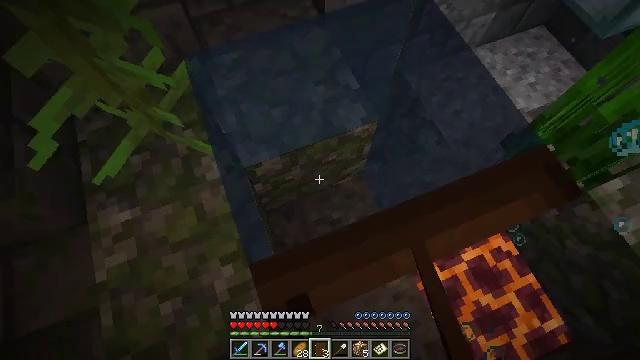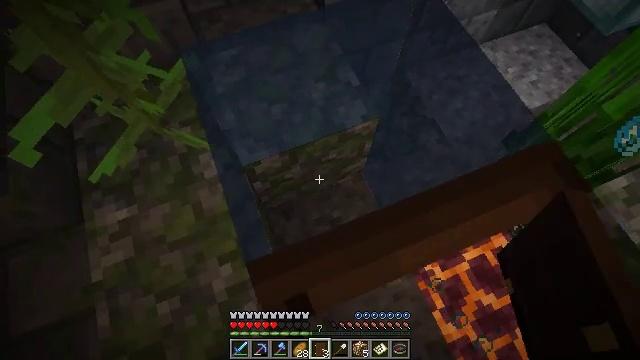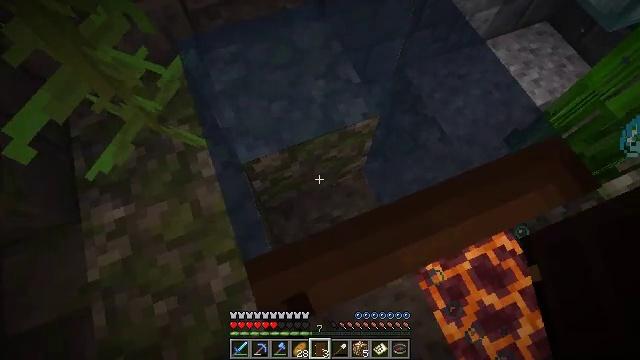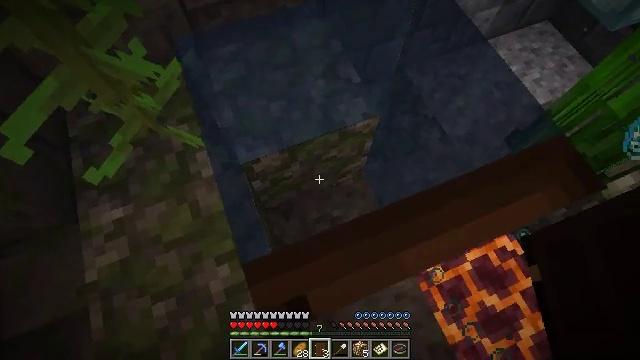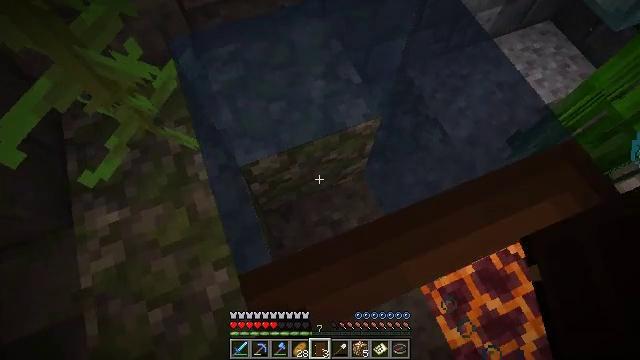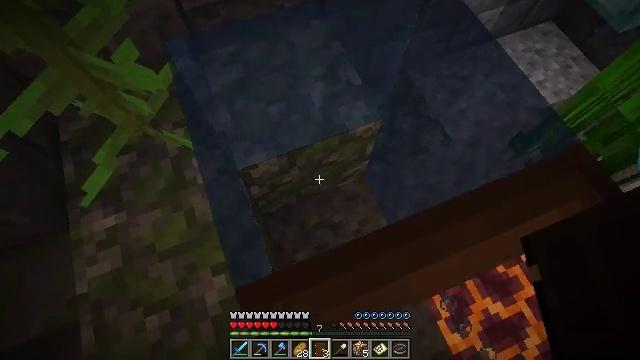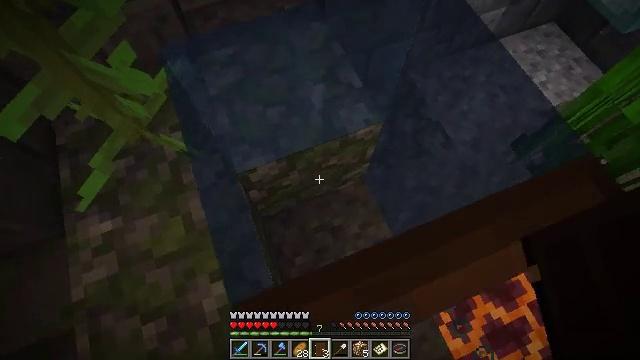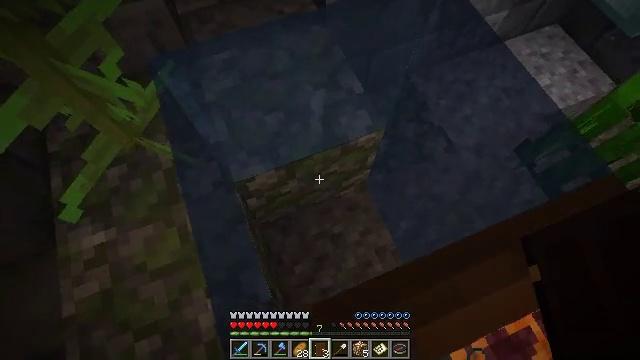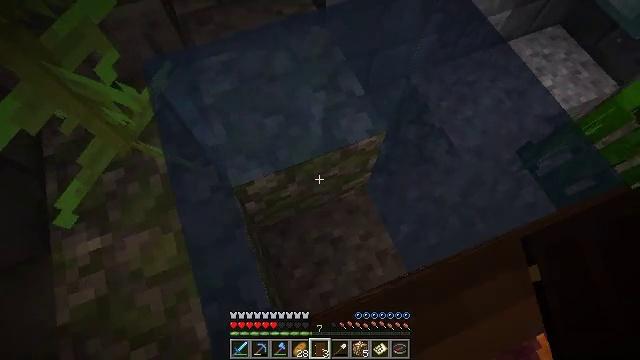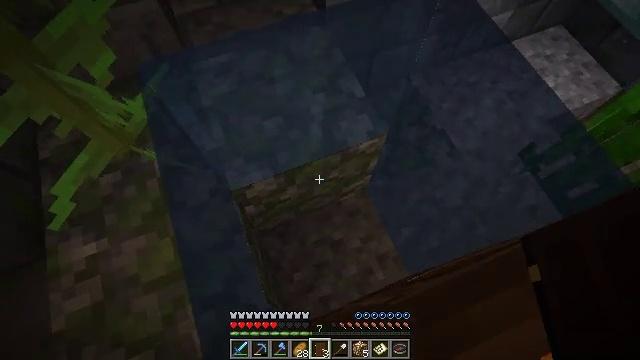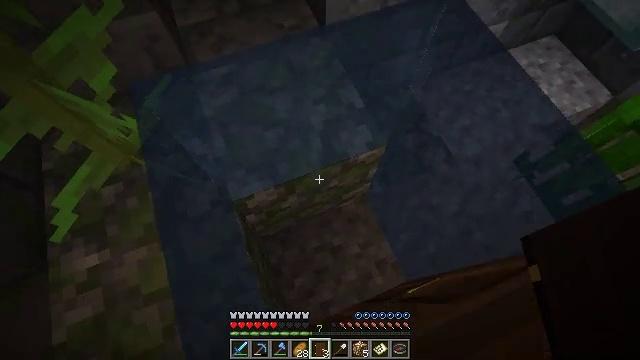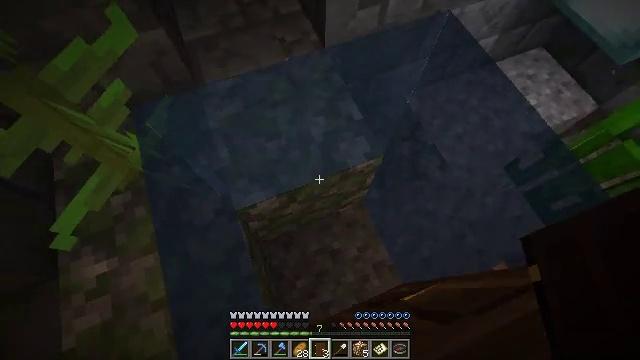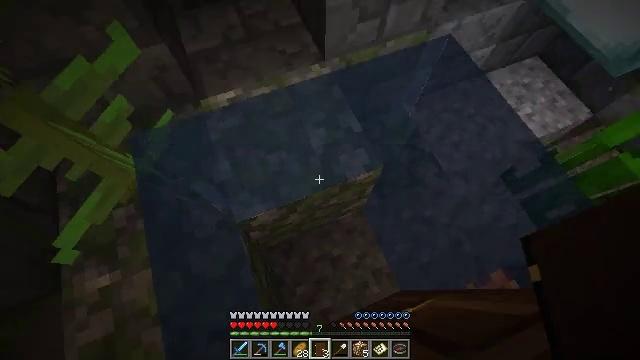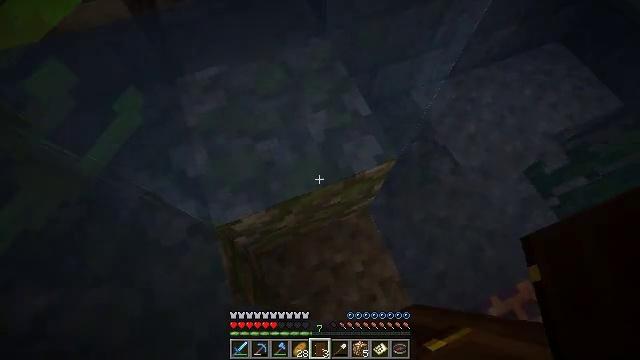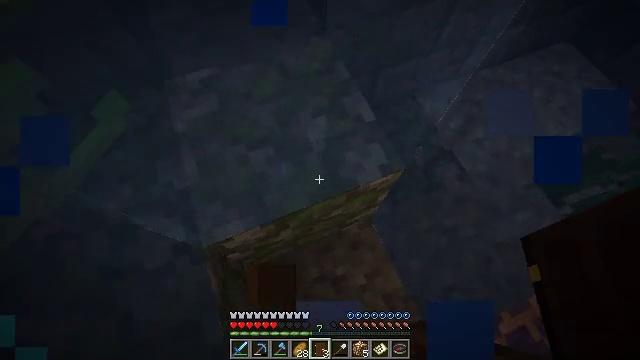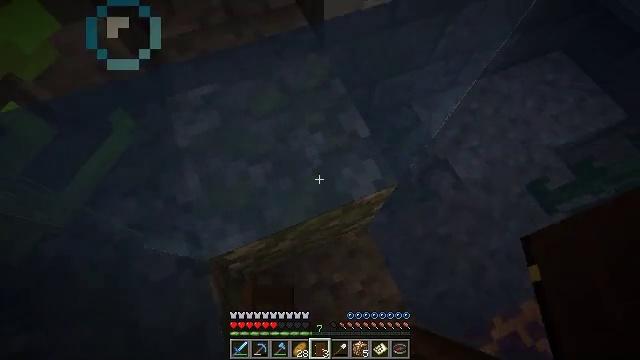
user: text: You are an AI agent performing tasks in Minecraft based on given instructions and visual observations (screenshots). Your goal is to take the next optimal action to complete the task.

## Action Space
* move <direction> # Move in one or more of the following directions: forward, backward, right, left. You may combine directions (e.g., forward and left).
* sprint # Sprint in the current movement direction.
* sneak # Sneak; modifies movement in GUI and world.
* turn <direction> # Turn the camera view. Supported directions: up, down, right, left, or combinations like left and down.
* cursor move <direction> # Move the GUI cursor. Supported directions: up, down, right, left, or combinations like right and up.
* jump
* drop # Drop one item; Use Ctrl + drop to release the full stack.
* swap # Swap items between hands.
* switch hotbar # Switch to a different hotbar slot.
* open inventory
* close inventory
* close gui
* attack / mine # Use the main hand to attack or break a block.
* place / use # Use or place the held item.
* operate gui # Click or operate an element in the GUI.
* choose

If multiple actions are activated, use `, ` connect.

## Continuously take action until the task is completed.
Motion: motion action
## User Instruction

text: Collect the sea lantern for its light.
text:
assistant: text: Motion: no_op
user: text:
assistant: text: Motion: no_op
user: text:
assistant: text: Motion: move forward
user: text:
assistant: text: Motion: move forward
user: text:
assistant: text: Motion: move forward
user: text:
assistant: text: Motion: move forward
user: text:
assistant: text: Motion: no_op
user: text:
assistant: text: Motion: no_op
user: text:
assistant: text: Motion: move forward
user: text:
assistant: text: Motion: move forward
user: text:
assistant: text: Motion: move forward
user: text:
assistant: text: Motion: move forward
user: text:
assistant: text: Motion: move forward
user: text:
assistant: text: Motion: move forward
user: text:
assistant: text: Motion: move forward
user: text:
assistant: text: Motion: no_op
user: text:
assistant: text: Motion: no_op
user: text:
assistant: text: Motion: no_op
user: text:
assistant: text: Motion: no_op
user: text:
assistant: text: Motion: no_op
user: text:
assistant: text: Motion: turn right and down
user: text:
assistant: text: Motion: turn right and down
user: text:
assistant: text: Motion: turn right and down
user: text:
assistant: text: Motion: turn right and down
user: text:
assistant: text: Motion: no_op
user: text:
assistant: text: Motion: no_op
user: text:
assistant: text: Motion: turn right
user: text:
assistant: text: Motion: turn right
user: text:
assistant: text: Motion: turn right and up
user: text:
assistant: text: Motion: turn right and up